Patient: sex M, age 60
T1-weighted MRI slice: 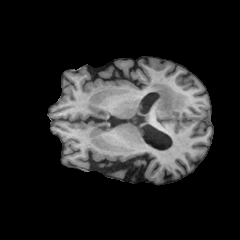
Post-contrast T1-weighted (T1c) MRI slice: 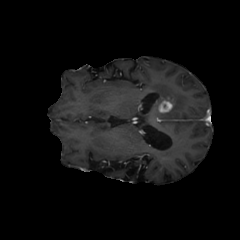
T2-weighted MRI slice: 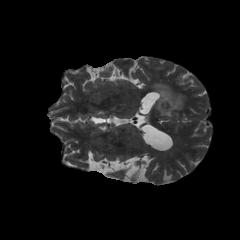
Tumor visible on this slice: yes
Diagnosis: Glioblastoma, IDH-wildtype
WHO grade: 4